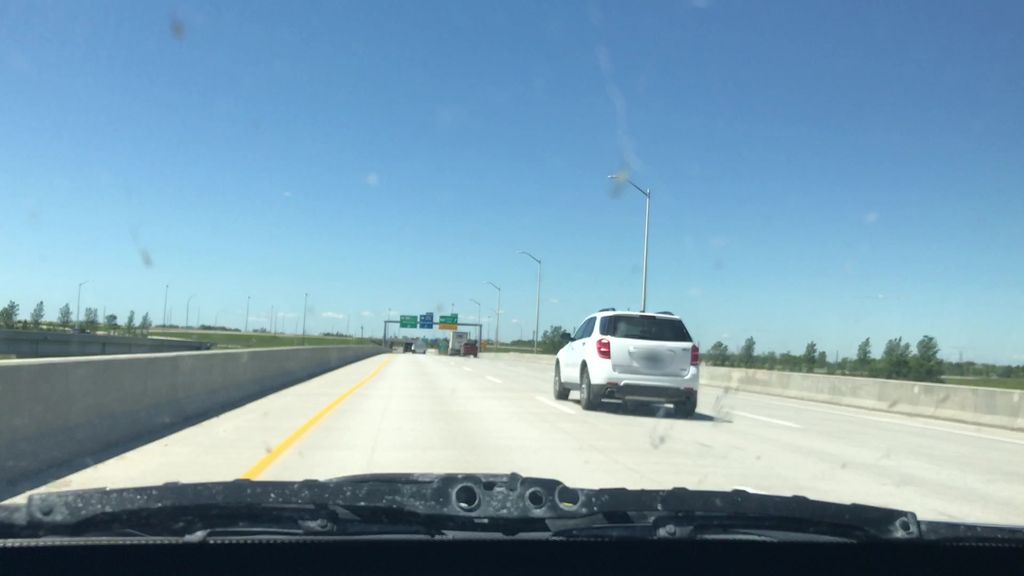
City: winnipeg